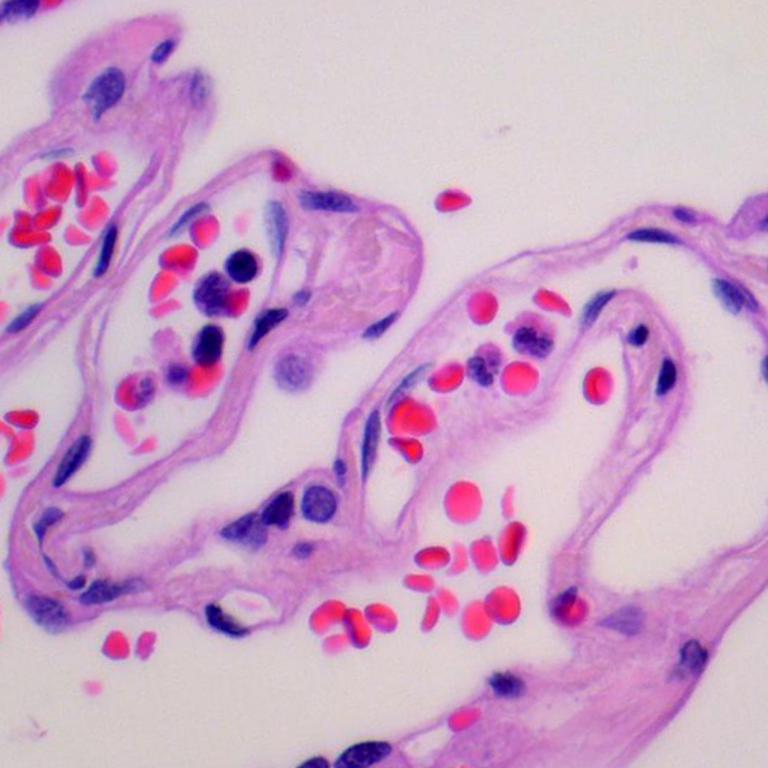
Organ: lung
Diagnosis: benign